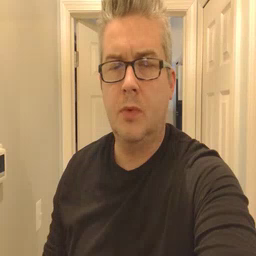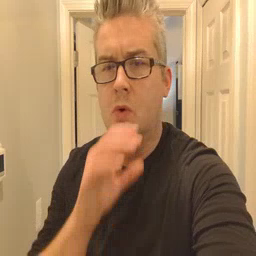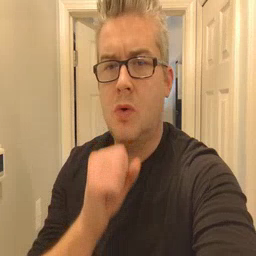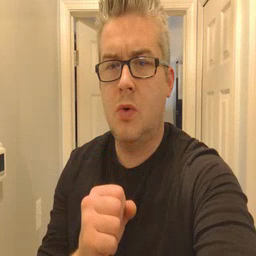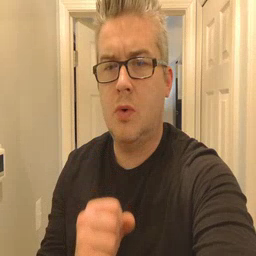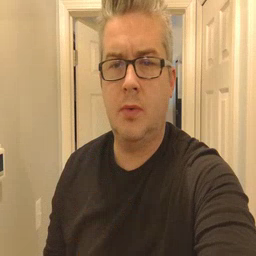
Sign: old